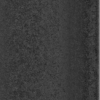
Label: dusty